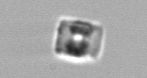
Label: Bacillariophyceae_morphotype1